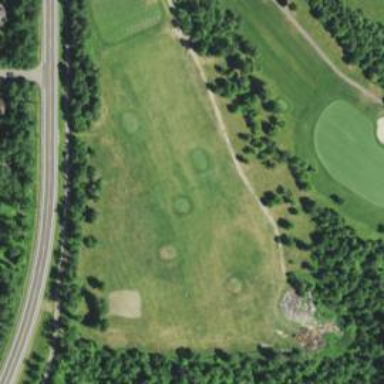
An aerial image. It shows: Golf driving range with grass surface.